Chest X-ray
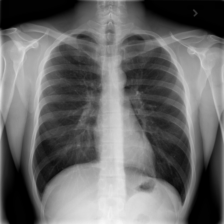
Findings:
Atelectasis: negative
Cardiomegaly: negative
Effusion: negative
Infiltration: positive
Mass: negative
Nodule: negative
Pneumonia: negative
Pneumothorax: negative
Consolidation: negative
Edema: negative
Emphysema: negative
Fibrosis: negative
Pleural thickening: negative
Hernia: negative